Question: Using Core-Plot for a scatterplot in an iOS project here, and I suddenly started experiencing the weirdest thing.
There are 5 plots added to this graph, each with a separate color (I've checked again and again with allPlots). For whatever reason there seem to be "ghost" plots on it, and not all records are being shown.

Anybody have any idea what might be wrong here? This was working perfectly before. Been trying for the last 2 hours to figure out what is wrong, but everything I check seem correct.
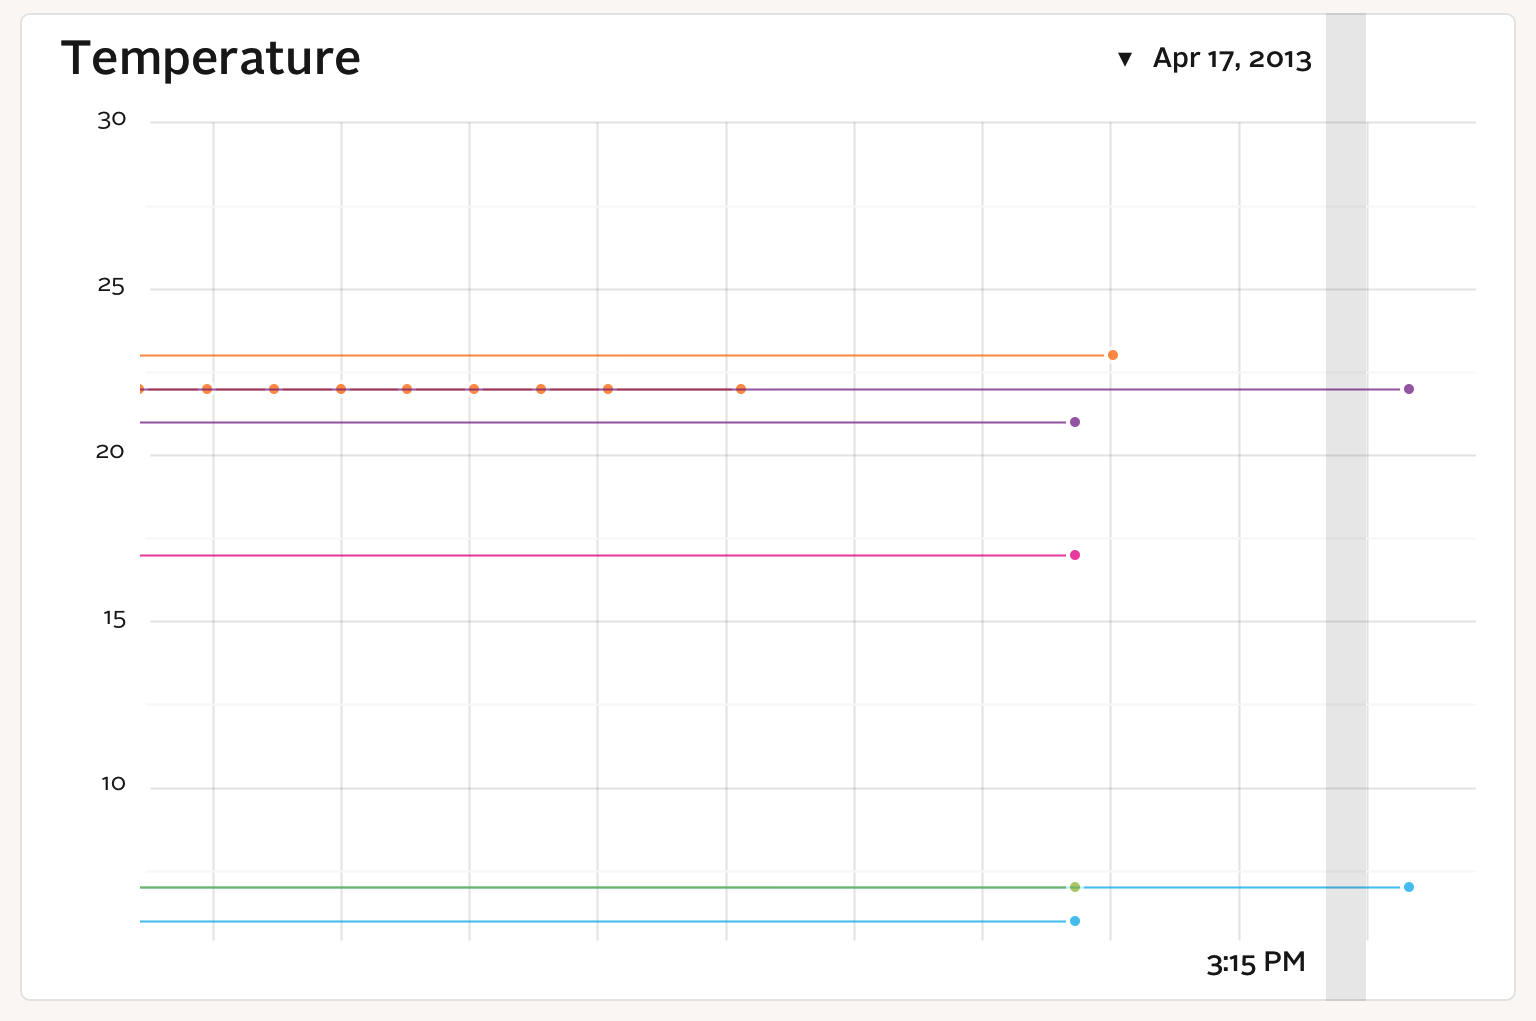
Answer: Okay, so it turns out I was returning a messed up C array in doublesForPlot that caused this.